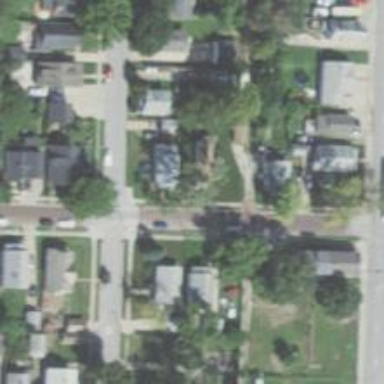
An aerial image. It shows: Alley classified as service road.